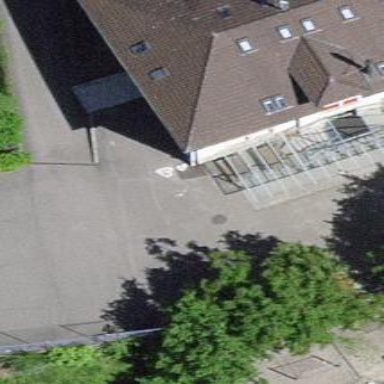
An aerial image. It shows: School.